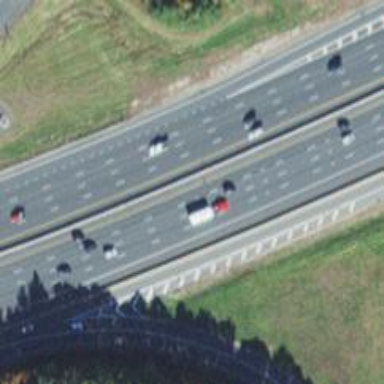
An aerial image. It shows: Asphalt motorway link.